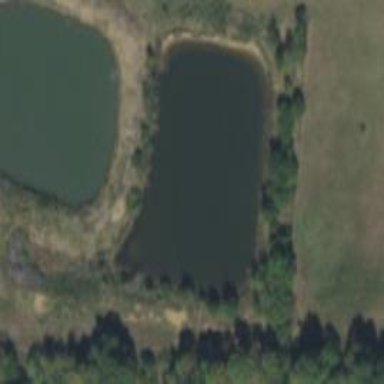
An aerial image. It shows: Covered man-made reservoir.